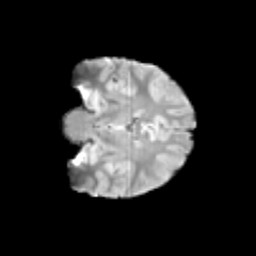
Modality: T2w
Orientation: coronal
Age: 10
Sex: male
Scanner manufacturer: siemens
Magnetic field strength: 3 T
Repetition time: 3.8 s
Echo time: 0.07 s